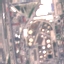
Label: Industrial